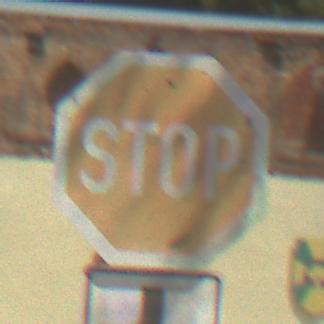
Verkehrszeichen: Stop
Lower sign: VerlaufVorfahrtsstrasse2
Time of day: Midday
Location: Outdoor (Suburban)
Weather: PartlyCloudy
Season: NotSpecified
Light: Natural